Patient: sex M, age 22
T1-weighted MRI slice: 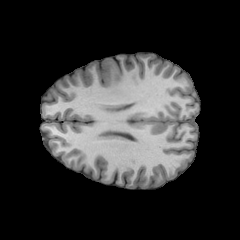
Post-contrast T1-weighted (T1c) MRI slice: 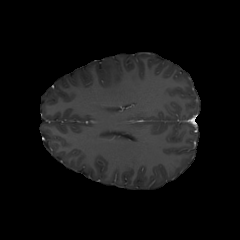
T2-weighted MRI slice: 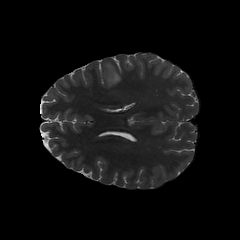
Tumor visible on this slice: yes
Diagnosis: Astrocytoma, IDH-mutant
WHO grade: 2